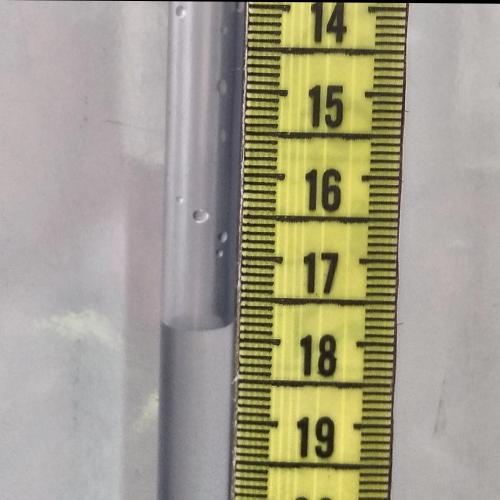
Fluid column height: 17.8 cm